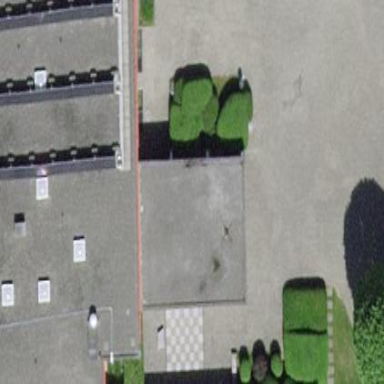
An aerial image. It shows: Close-up view of roof of building.